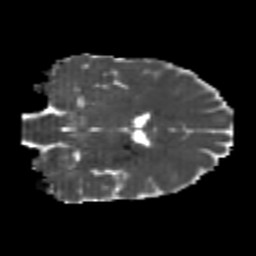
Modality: MD
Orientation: coronal
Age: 20
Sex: male
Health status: healthy
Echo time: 0.074 s